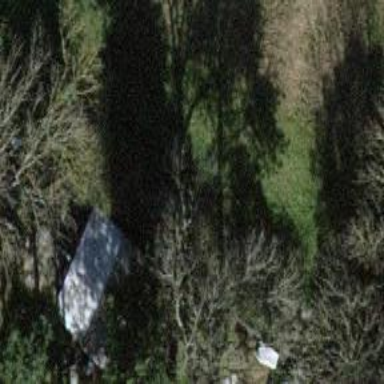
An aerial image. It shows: Mixed leaf type tree in natural setting.